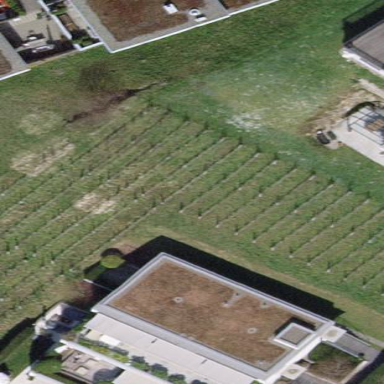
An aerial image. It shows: Vineyard with grape crops.